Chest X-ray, PA view. Patient: 54 years old, sex M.
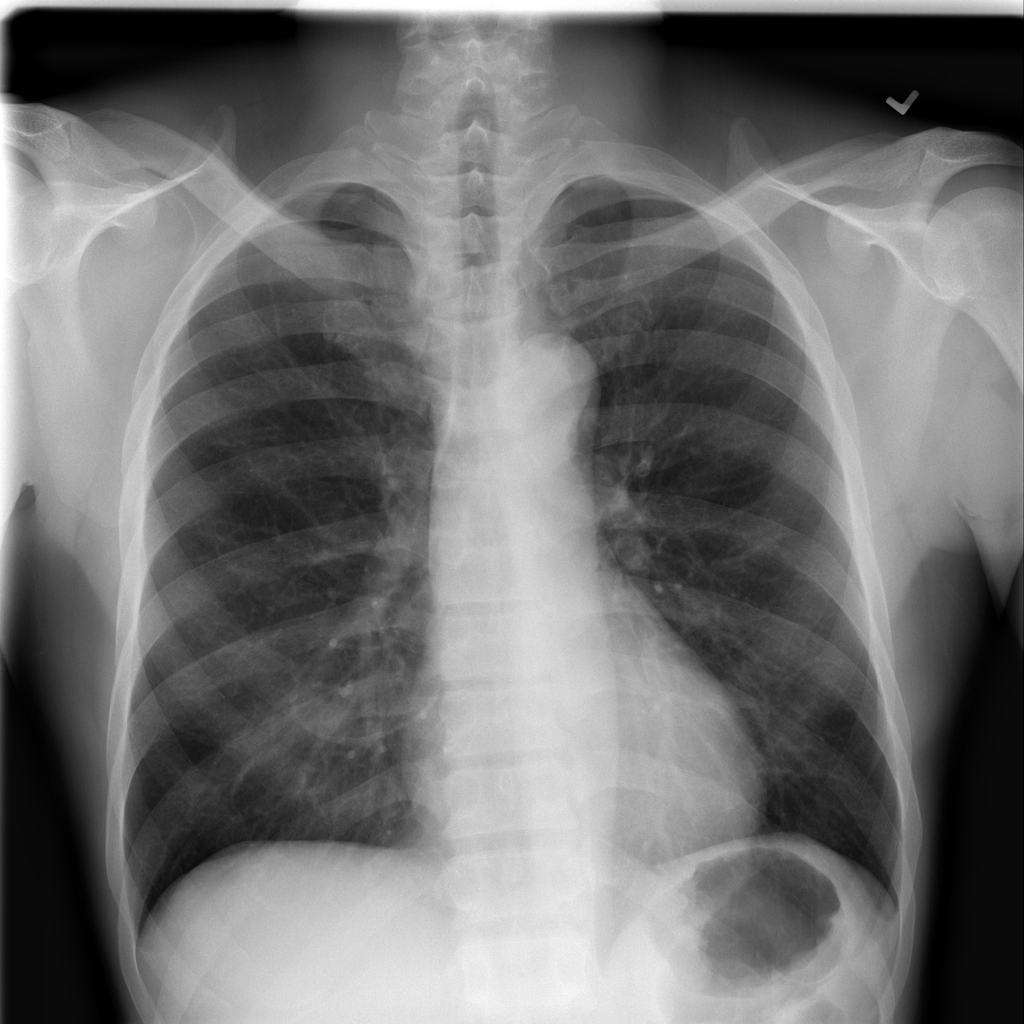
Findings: Infiltration